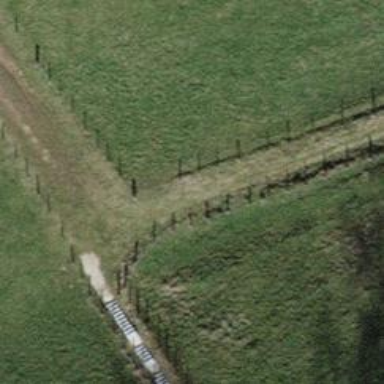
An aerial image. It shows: Gate.